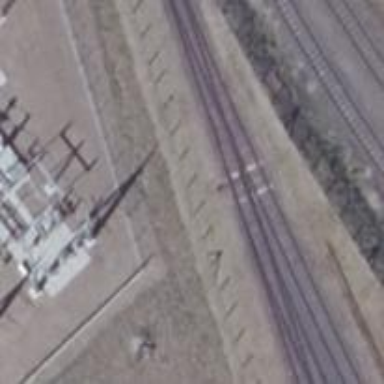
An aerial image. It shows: Railway switch.